Field crop: maize
Growth stage: 2
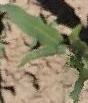
Species: maize